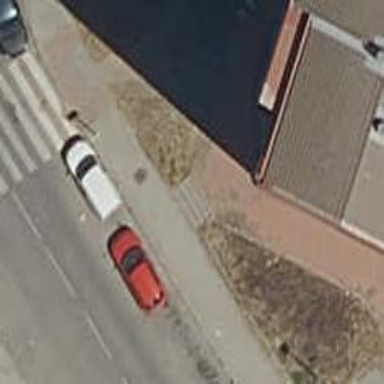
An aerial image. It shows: Road with steps.